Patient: sex M, age 68
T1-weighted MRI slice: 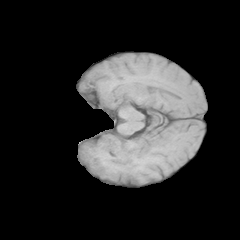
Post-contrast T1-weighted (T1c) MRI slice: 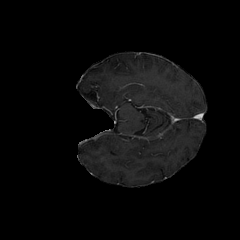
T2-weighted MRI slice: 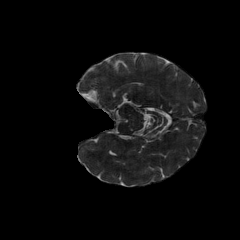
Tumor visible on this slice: no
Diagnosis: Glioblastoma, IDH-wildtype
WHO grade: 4